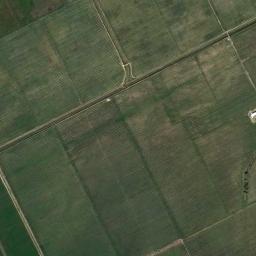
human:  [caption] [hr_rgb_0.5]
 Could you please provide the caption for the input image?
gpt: There are some light green rectangular farmland .

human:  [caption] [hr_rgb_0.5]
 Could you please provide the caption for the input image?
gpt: More than ten neatly arranged green rectangular farm fields .

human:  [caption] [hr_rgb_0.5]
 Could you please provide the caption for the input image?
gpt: Several green rectangular farmlands are neatly arranged on the ground .

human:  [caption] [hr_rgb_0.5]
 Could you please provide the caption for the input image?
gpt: Several dirt roads are in rectangular farmlands .

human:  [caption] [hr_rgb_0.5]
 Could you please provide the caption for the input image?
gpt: There are some green rectangular farmlands .